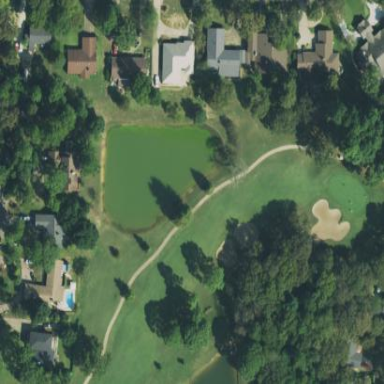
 identified as lateral water hazard in golf course."